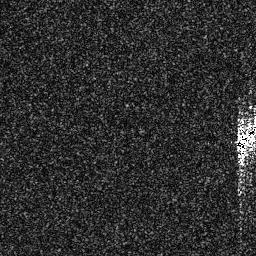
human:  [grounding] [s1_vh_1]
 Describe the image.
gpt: In the satellite image, there is  <ref>1 medium ship </ref> <box>[[90, 47, 99, 59, 0]]</box> located at right.